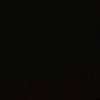
Label: space